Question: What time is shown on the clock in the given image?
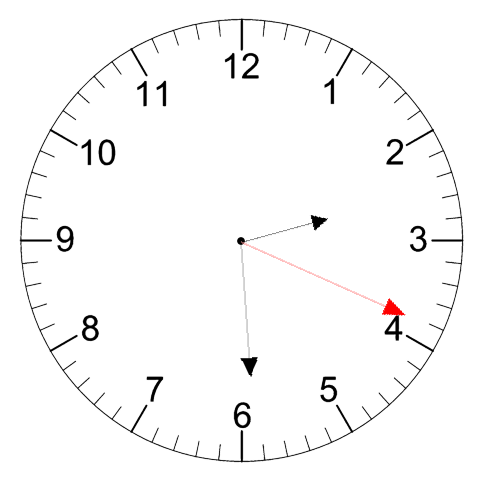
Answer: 02:29:19